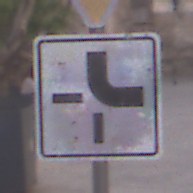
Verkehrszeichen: VerlaufVorfahrtsstrasse4
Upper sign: VorfahrtGewaehren
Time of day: MorningAfternoon
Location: Outdoor (Urban)
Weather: PartlyCloudy
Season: NotSpecified
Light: Natural